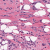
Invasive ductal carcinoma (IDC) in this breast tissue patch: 0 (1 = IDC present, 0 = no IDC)